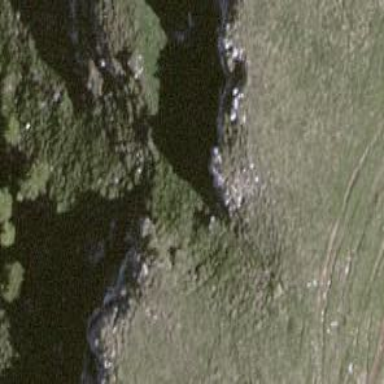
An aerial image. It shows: Natural cliff.